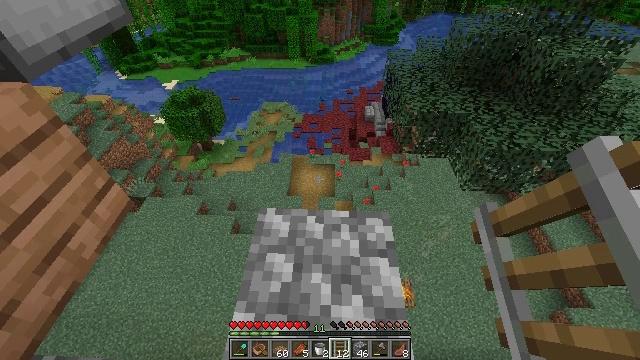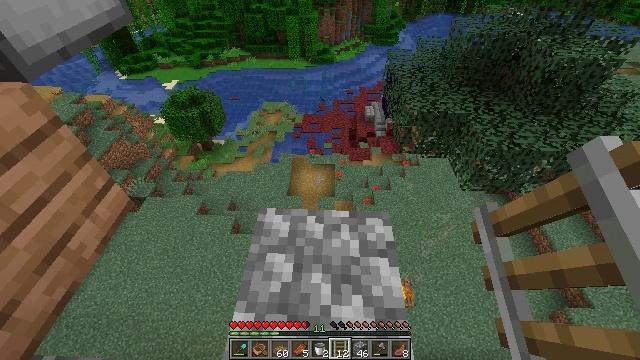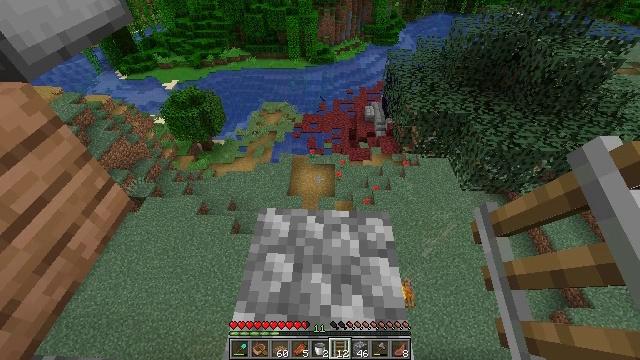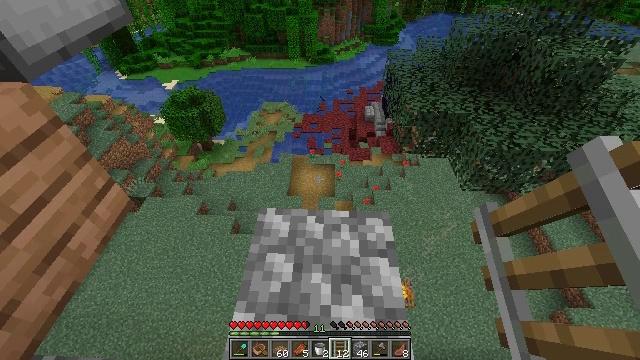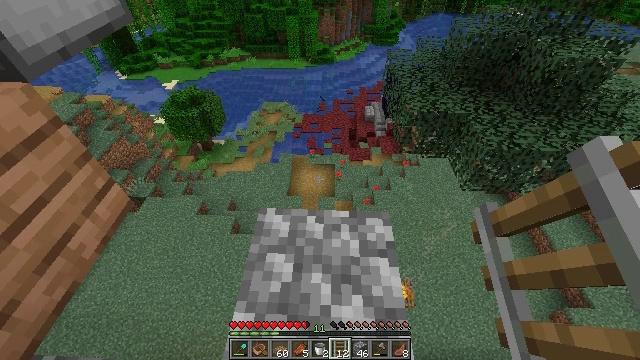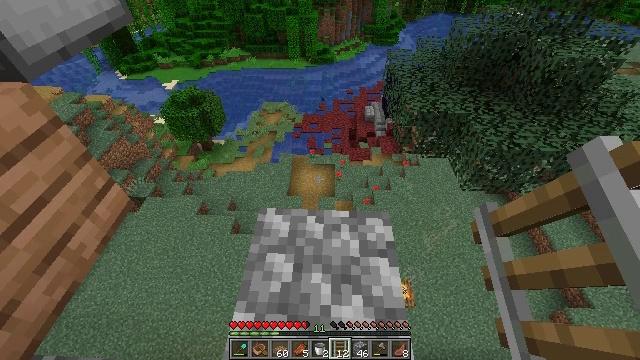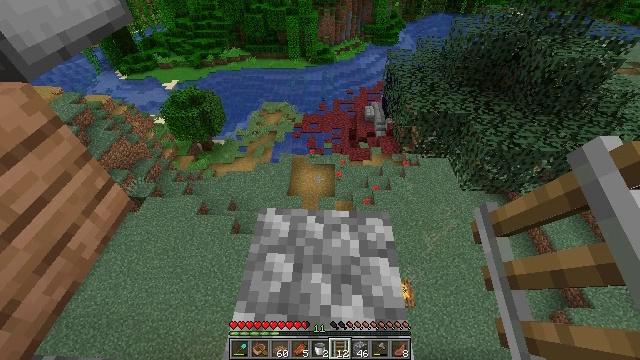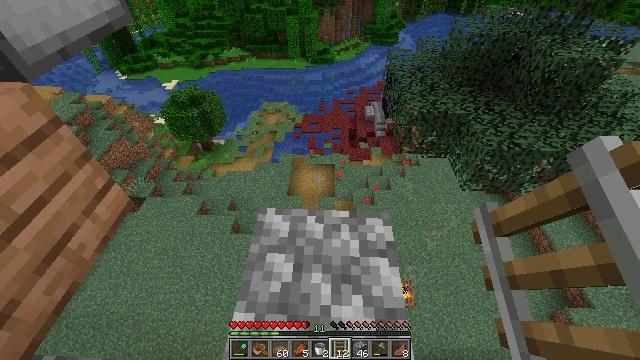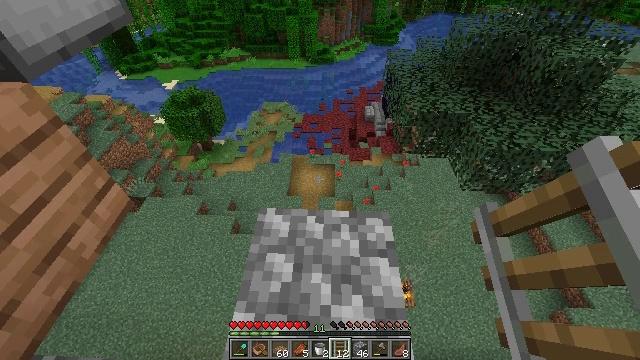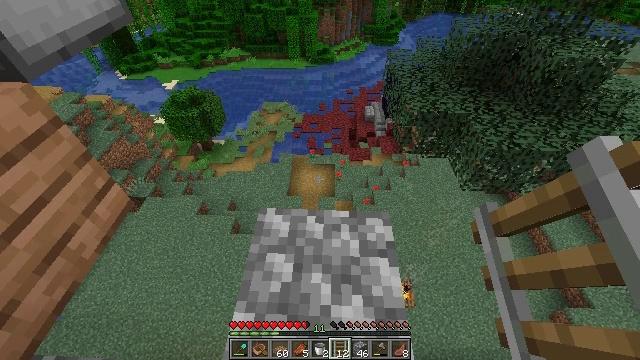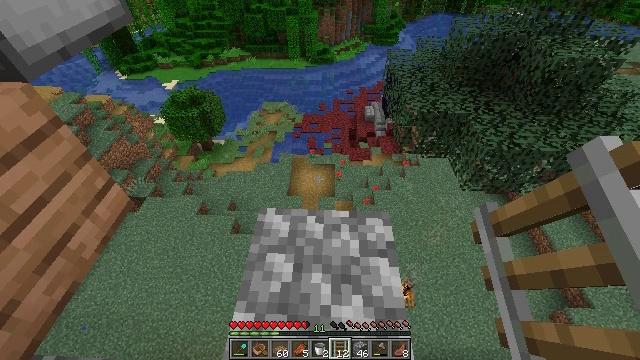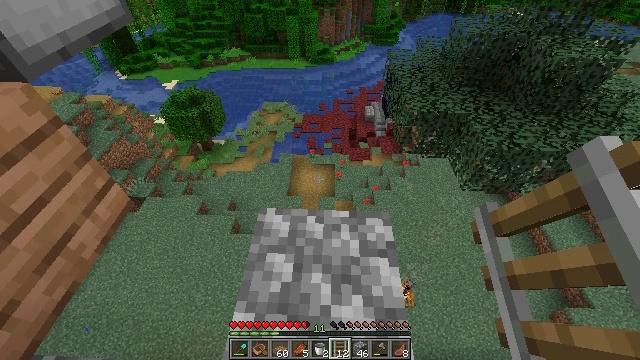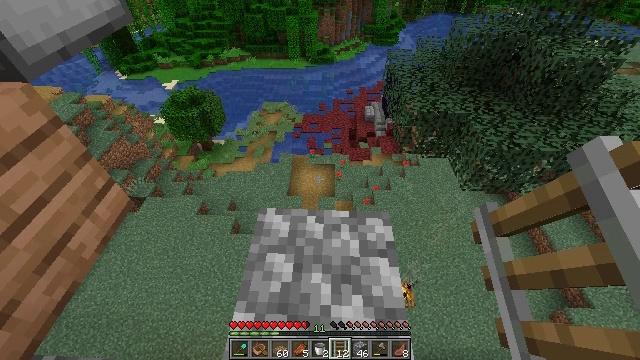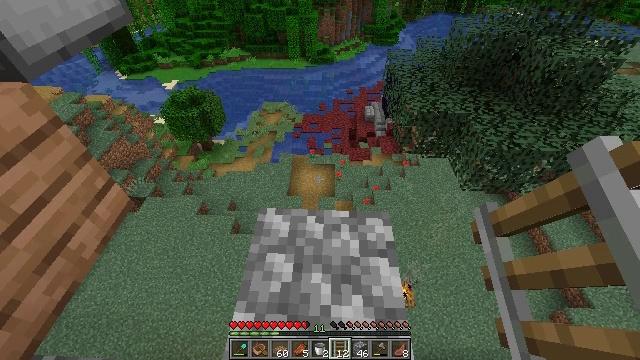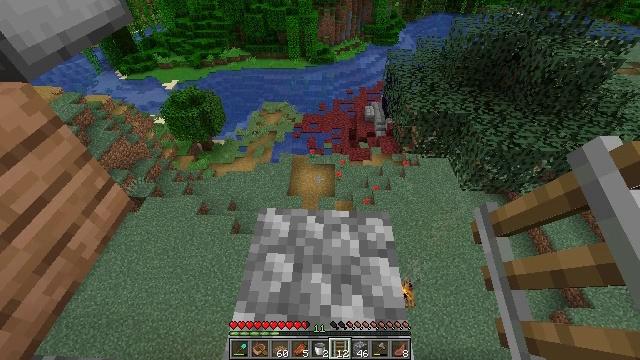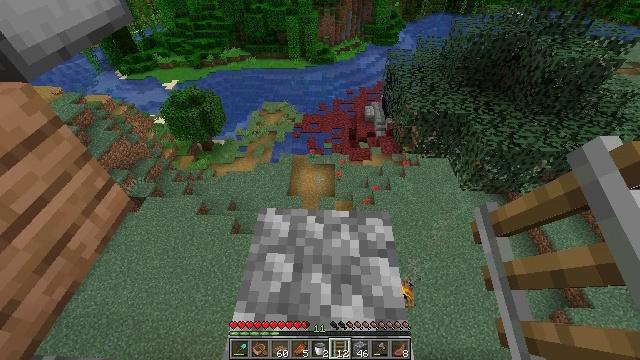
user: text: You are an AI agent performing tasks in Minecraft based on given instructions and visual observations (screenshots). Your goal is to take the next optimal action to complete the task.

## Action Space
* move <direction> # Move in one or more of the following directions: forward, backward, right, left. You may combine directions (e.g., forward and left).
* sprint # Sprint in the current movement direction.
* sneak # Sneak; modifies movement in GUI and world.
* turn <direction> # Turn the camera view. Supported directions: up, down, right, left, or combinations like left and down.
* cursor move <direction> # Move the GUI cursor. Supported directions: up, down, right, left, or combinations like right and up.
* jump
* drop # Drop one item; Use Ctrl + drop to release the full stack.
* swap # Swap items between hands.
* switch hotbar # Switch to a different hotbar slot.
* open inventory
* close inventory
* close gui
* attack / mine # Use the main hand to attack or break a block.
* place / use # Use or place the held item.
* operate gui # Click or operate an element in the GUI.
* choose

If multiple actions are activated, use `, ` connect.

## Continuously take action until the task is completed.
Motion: motion action
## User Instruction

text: Utilize a spruce plank to craft a spruce button.
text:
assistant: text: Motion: no_op
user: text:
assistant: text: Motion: no_op
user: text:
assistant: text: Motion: no_op
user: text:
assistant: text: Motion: no_op
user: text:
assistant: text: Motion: no_op
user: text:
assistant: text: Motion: no_op
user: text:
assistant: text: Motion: no_op
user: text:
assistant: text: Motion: no_op
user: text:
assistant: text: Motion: no_op
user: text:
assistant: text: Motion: no_op
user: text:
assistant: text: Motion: no_op
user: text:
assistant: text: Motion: no_op
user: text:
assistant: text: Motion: no_op
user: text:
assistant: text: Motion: no_op
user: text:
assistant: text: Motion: no_op
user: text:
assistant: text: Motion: no_op
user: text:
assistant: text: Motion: no_op
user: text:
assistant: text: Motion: no_op
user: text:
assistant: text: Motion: no_op
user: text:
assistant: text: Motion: no_op
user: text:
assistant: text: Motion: no_op
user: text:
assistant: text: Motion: no_op
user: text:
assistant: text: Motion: no_op
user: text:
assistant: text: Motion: no_op
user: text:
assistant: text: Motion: no_op
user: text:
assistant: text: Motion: no_op
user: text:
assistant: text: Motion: no_op
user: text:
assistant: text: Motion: no_op
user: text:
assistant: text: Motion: no_op
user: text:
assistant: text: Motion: no_op